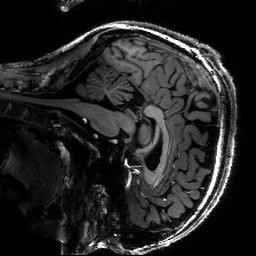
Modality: T1w
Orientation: sagittal
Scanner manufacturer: siemens
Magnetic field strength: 6.98 T
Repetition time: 2.5 s
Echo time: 0.00288 s